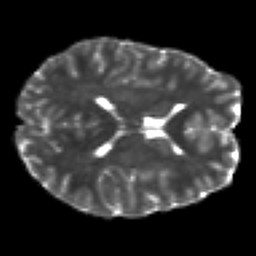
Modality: T2w
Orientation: axial
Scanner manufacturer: siemens
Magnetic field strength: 3 T
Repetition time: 7.8 s
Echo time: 0.09 s